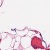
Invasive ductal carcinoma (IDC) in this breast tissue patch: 0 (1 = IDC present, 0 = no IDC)